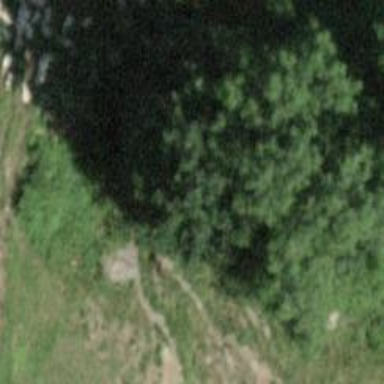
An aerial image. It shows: Broadleaved tree in natural setting.